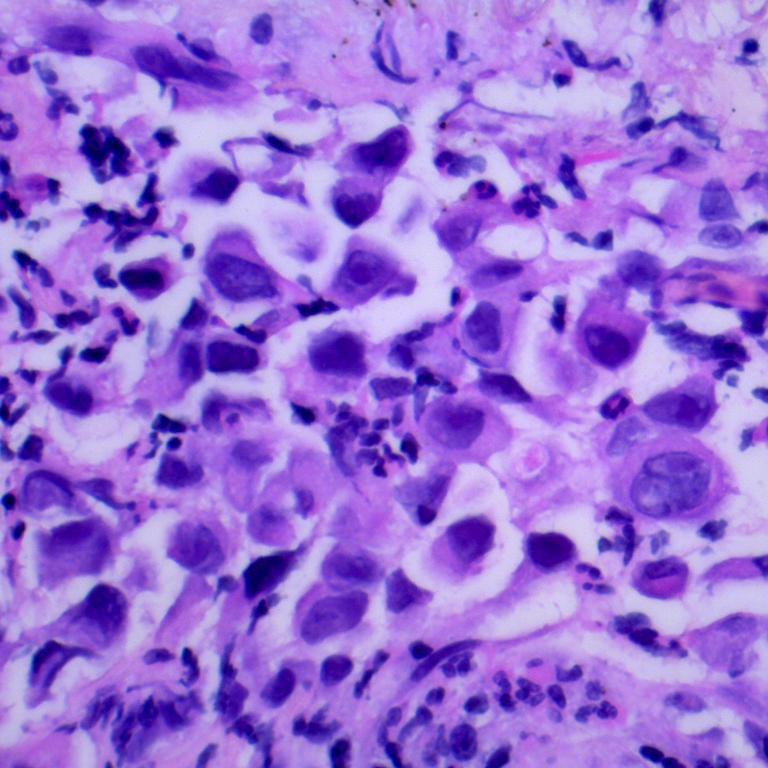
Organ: lung
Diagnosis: adenocarcinomas